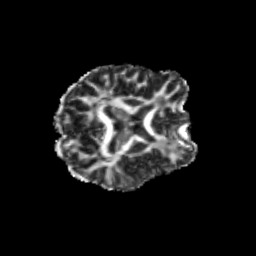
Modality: FA
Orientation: axial
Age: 21
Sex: male
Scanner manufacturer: siemens
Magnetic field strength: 3 T
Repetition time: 3.5 s
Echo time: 0.104 s